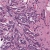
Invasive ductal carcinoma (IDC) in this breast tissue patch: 1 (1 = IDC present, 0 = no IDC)